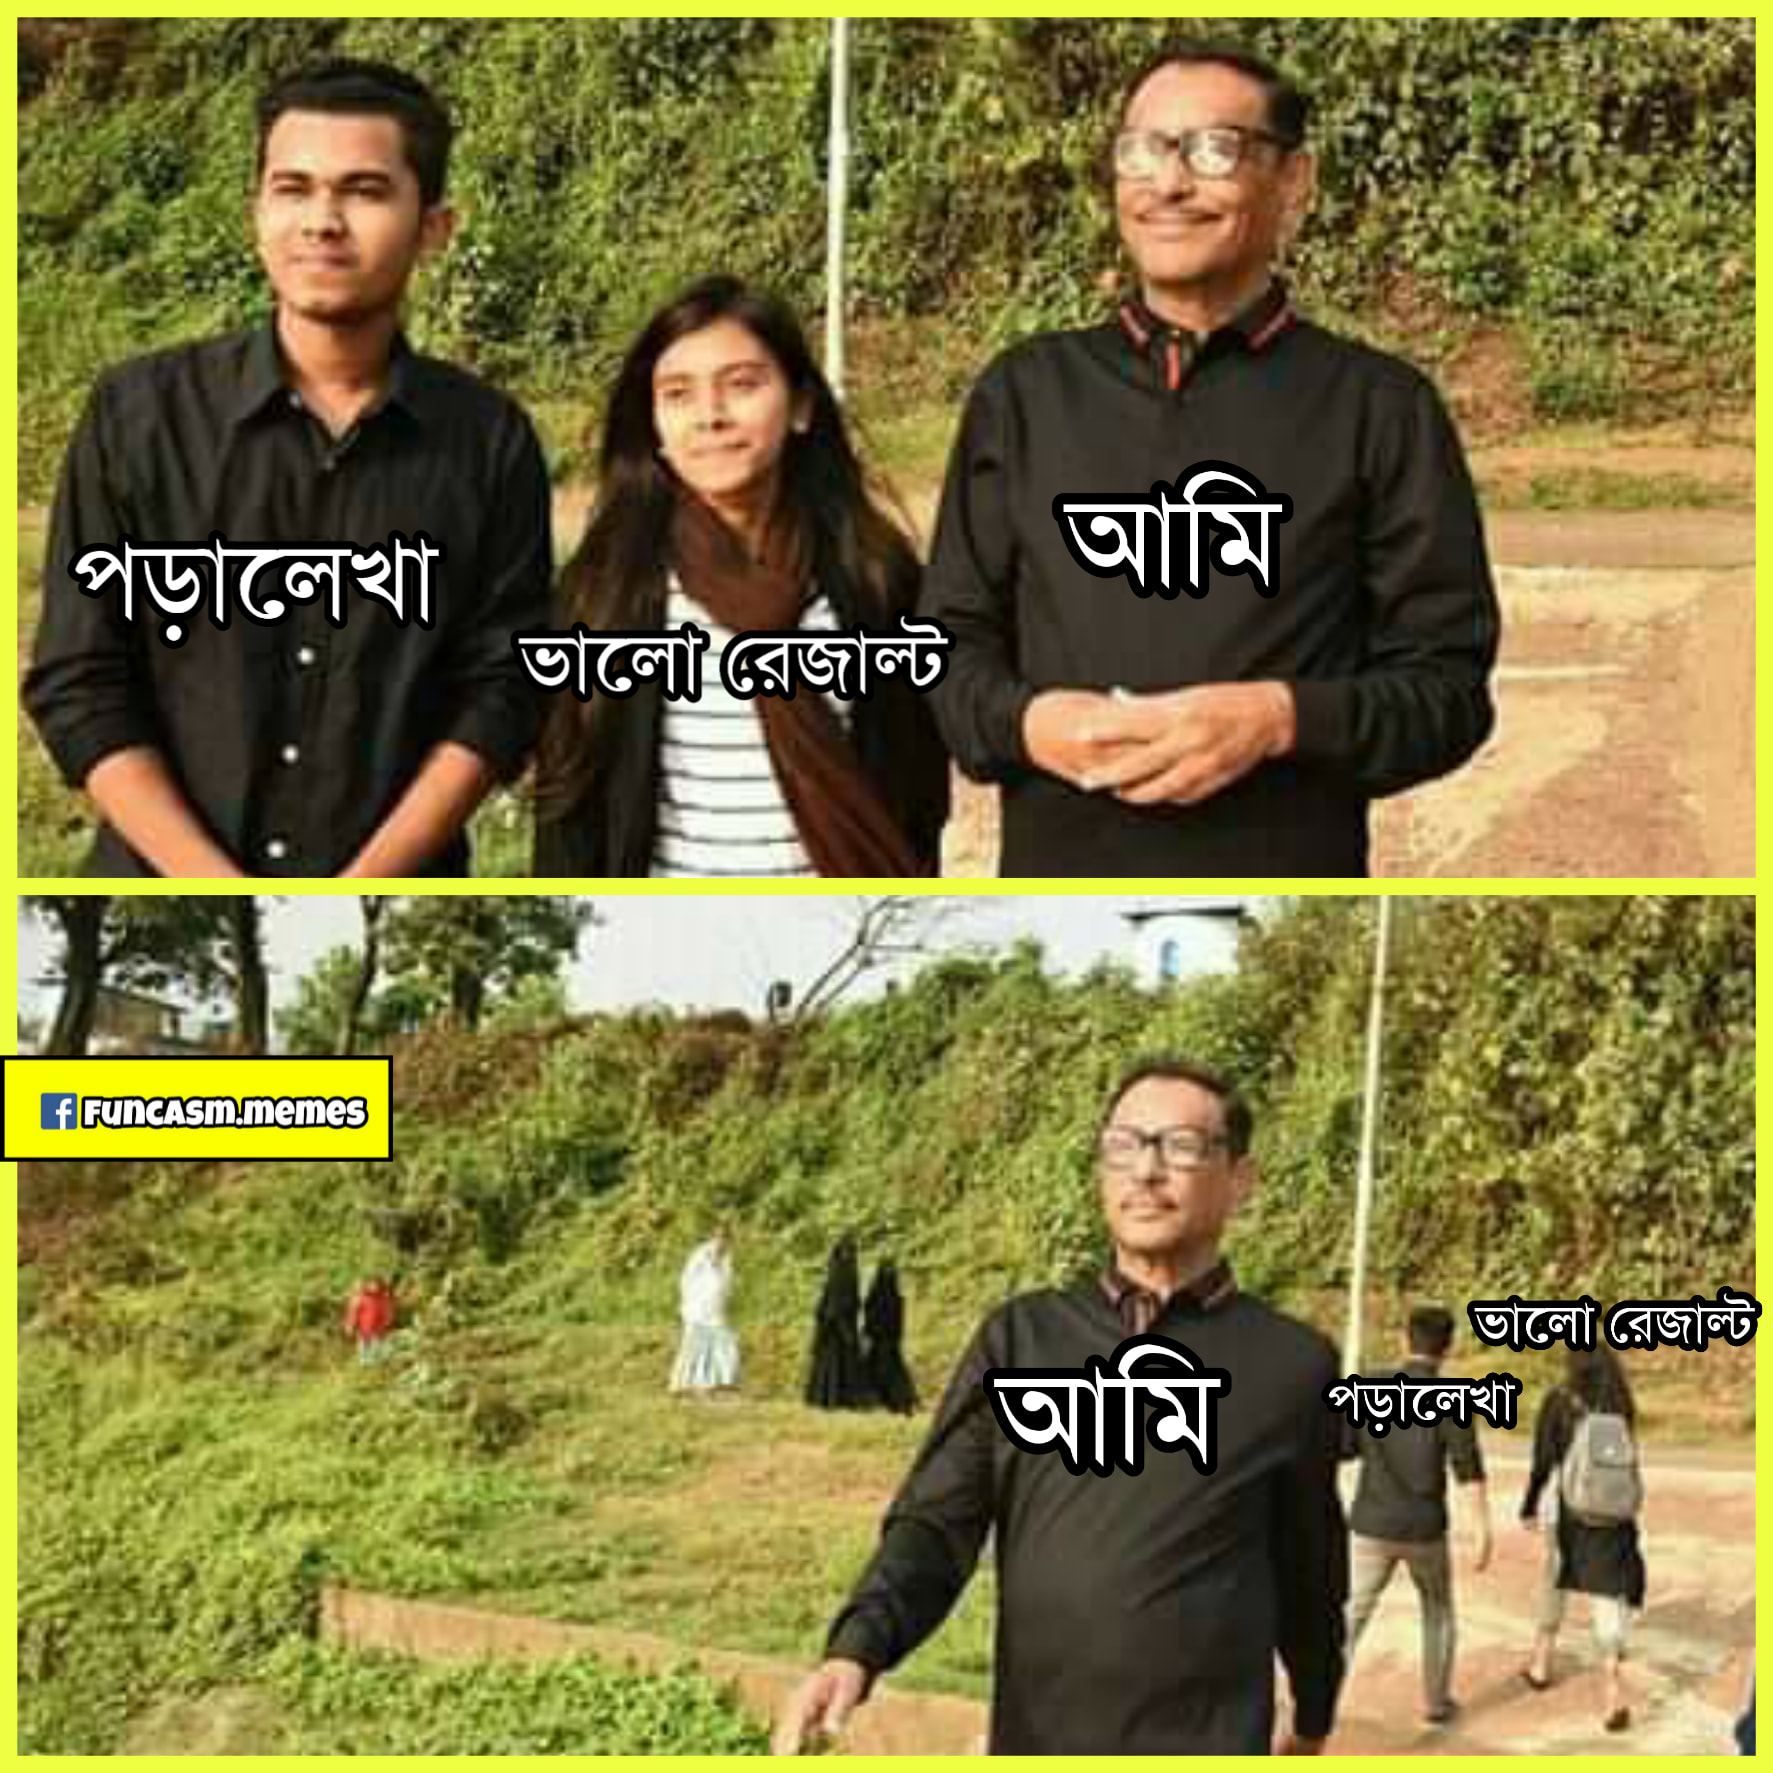
Caption: পড়ালেখা  ভালো রেজাল্ট    আমি     আমি  পড়ালেখা   ভালো রেজাল্ট
Label: non-hate